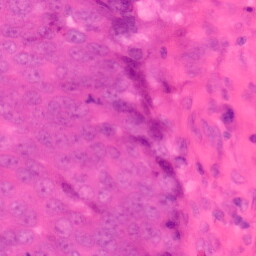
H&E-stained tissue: Colon